Question: Currently I'm working on a project (JAVA GUI) where you can manipulate data from a database and all that "basic" stuff. One of the features is the possibility to import data from an Excel file to the DB. I managed to get it working but when it comes to actually execute the batch of inserts I remembered that in order to import I also had to delete former data since the client wants to import it all from scratch on new import.
Problem: Since the major tables needed of importing are the one giving out foreing keys, when it comes to deleting former data and insert new an error occures:
Question: How could I avoid this problem?
I can't provide lines of code since it's confidential information but I can provide a grasp of the DB scheme:

The objective is to be able to delete and insert data to TABLEs 1, 2, 4 and 6.
Using:
- - -
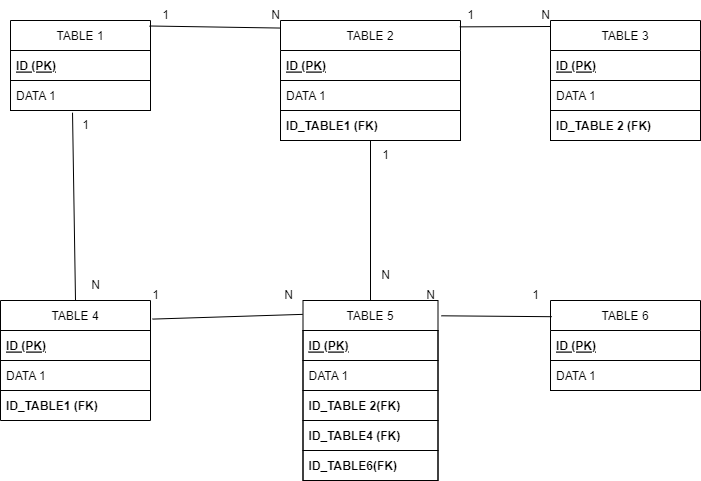
Answer: Foreign keys or referential integrities need to be organized with cascade operations. Which means if you expect your data from an important table to be deleted then you have to cascade the delete operation to all those table whose data is dependent on that important table.
For eg. if you want to delete an employee 'emp-1' from EMPLOYEE table then you should also delete it's address 'addr-1' from a referenced ADDRESS table. Otherwise an unreferenced address in the ADDRESS table laying there is of no use.
Refer this <URL> for more details on cascade delete